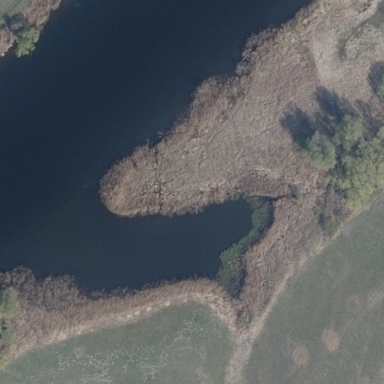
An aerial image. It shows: Beautiful wet meadow natural wetland.